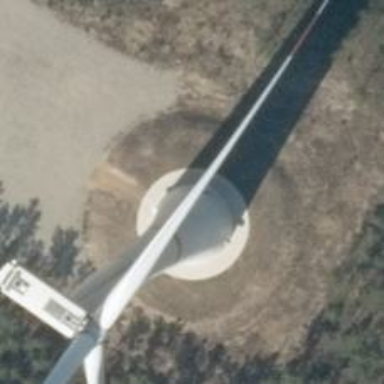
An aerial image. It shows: Wind-powered generator.